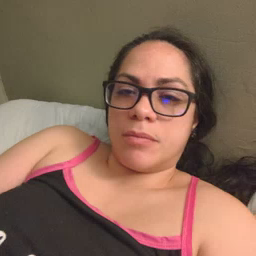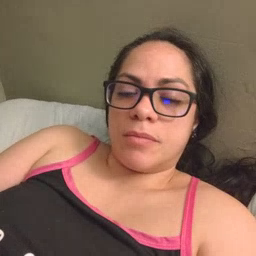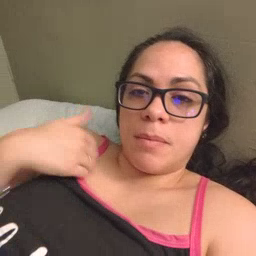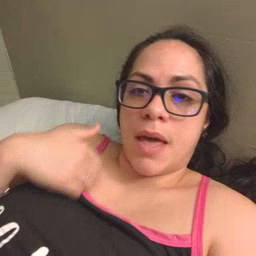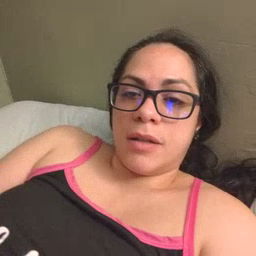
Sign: bath